Current action and preconditions to check: path_clear

Your task: For each precondition in the list above, predict whether it will hold at this action.

Consider the current scene as observed from the mobile robot's camera, and analyze the predicted future states of all dynamic agents (e.g., people, animals, vehicles, or any moving entities) within the NEXT SECOND.

IMPORTANT: Only answer "very likely" if you are absolutely certain—based on strong, clear evidence—that a dynamic agent will violate the precondition in the predicted future state. Do NOT answer "very likely" for unlikely, ambiguous, or low-probability risks.

Ask yourself for each precondition: Is there a high probability, with clear and convincing evidence, that the predicted future states of any dynamic agent will interfere with the predicted future state of the currently executing action within the NEXT SECOND, causing that precondition to fail?

Assess the risk level based on these predictions. Use "likely" or "very likely" if motions create a clear risk of interference.

Use "neutral" or "improbable" if agents are nearby but their predicted paths are clearly diverging or non-conflicting.

Failure Risk Categories: "very improbable", "improbable", "neutral", "likely", "very likely"

Answer Format: Output ONLY the probability_of_failure value from these categories: "very improbable", "improbable", "neutral", "likely", "very likely"

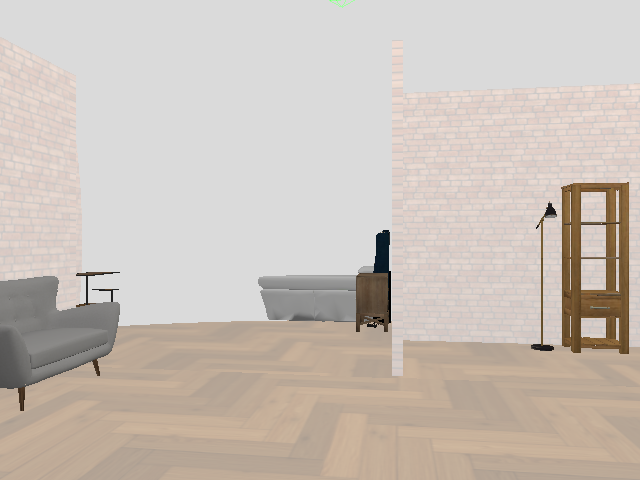

Answer: very improbable